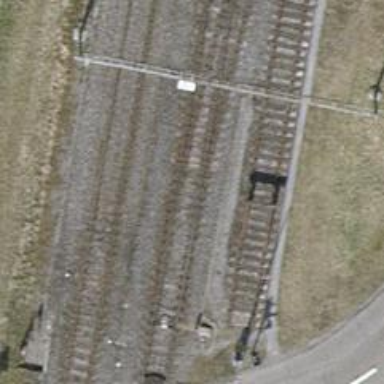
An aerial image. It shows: Railway switch.